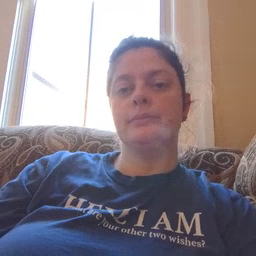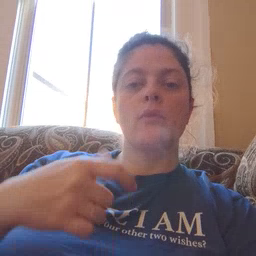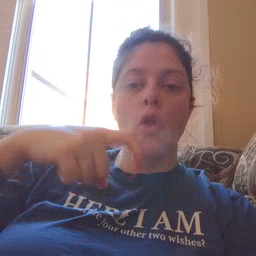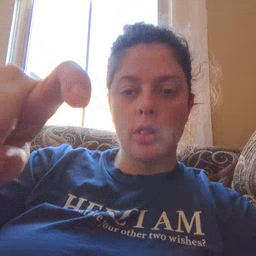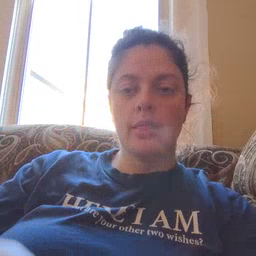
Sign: callonphone